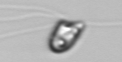
Label: flagellate_morphotype1